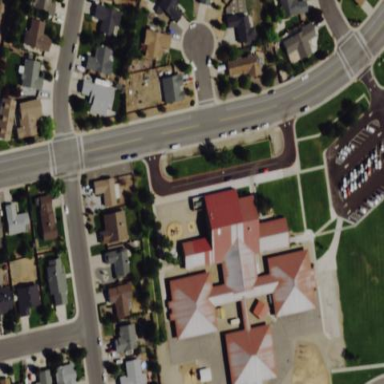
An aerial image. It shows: School building.